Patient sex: F
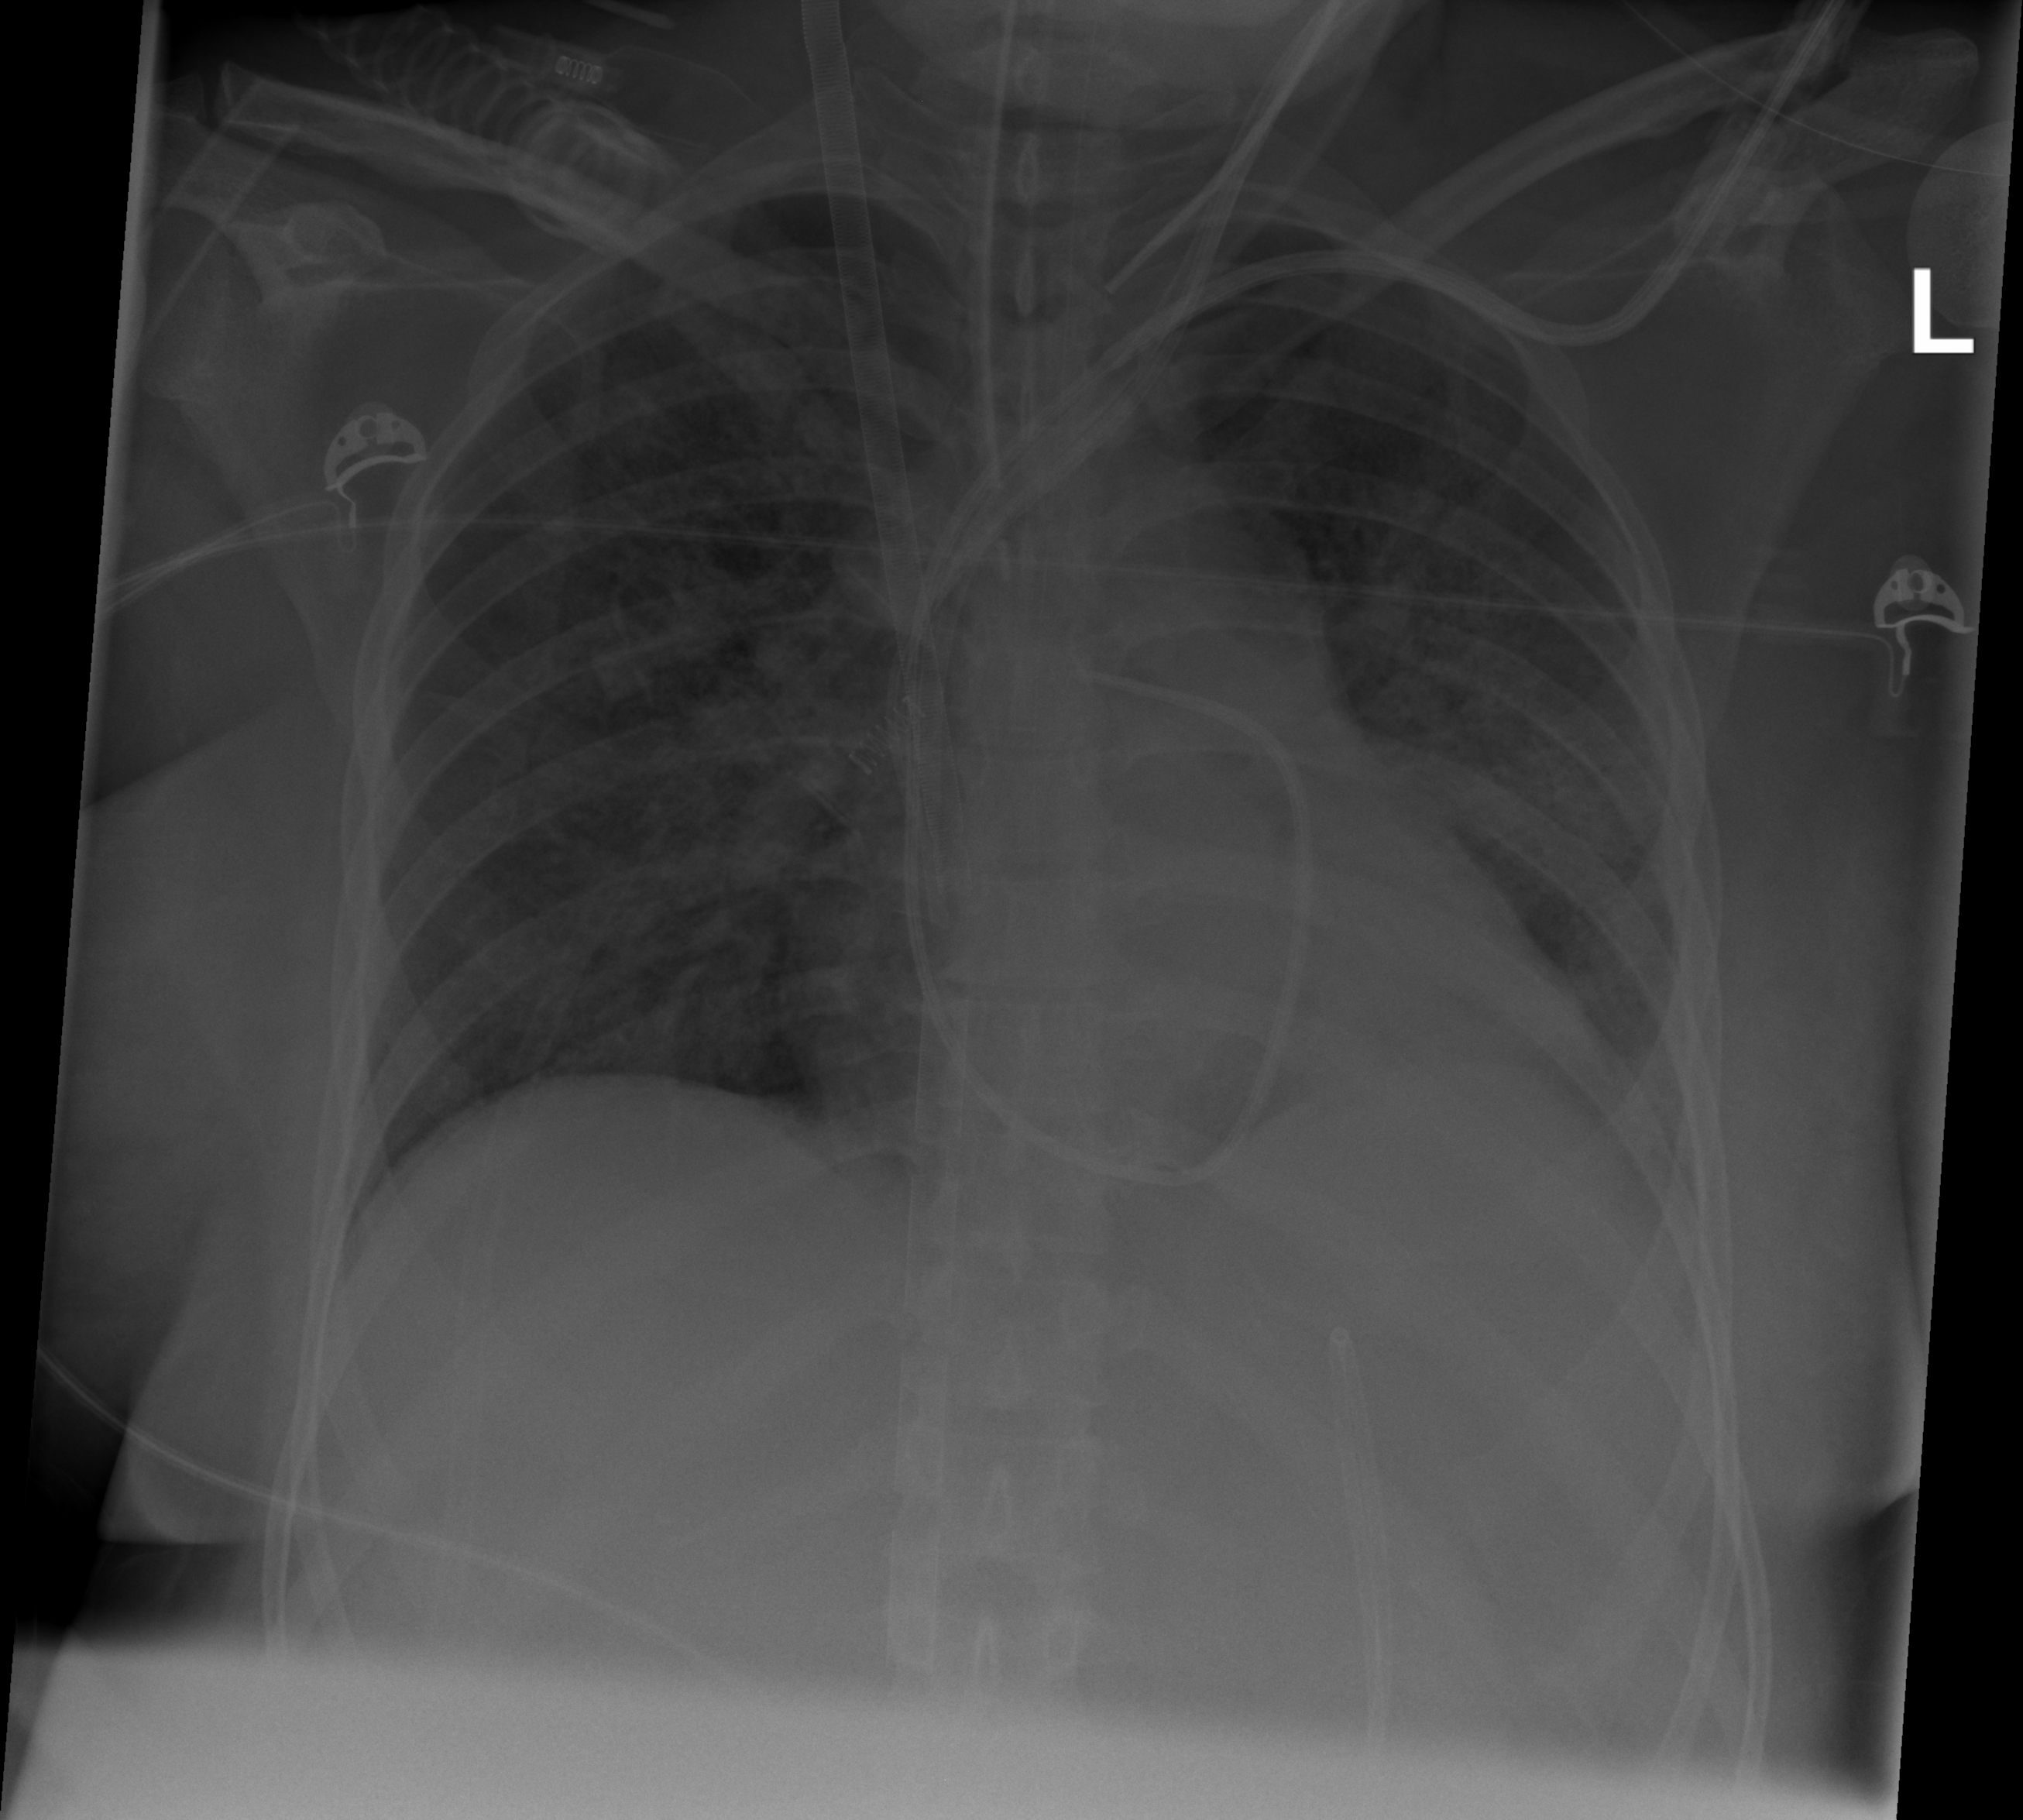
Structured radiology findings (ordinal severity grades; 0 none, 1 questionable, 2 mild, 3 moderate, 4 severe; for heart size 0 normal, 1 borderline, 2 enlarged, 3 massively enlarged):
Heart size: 2
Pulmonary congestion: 2
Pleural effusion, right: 0
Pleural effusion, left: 2
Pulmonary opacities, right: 3
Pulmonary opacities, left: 3
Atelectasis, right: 3
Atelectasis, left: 3